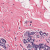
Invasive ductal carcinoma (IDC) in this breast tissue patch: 0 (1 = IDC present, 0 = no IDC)